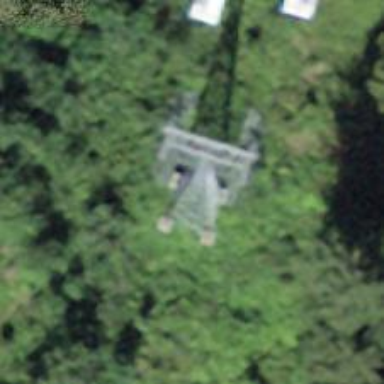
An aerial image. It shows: Pylon used for aerialway.